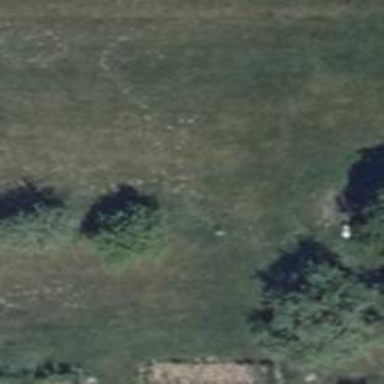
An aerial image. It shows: Row of trees in natural setting.